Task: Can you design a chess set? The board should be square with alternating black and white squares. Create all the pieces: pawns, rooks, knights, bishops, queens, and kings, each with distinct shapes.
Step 1700:
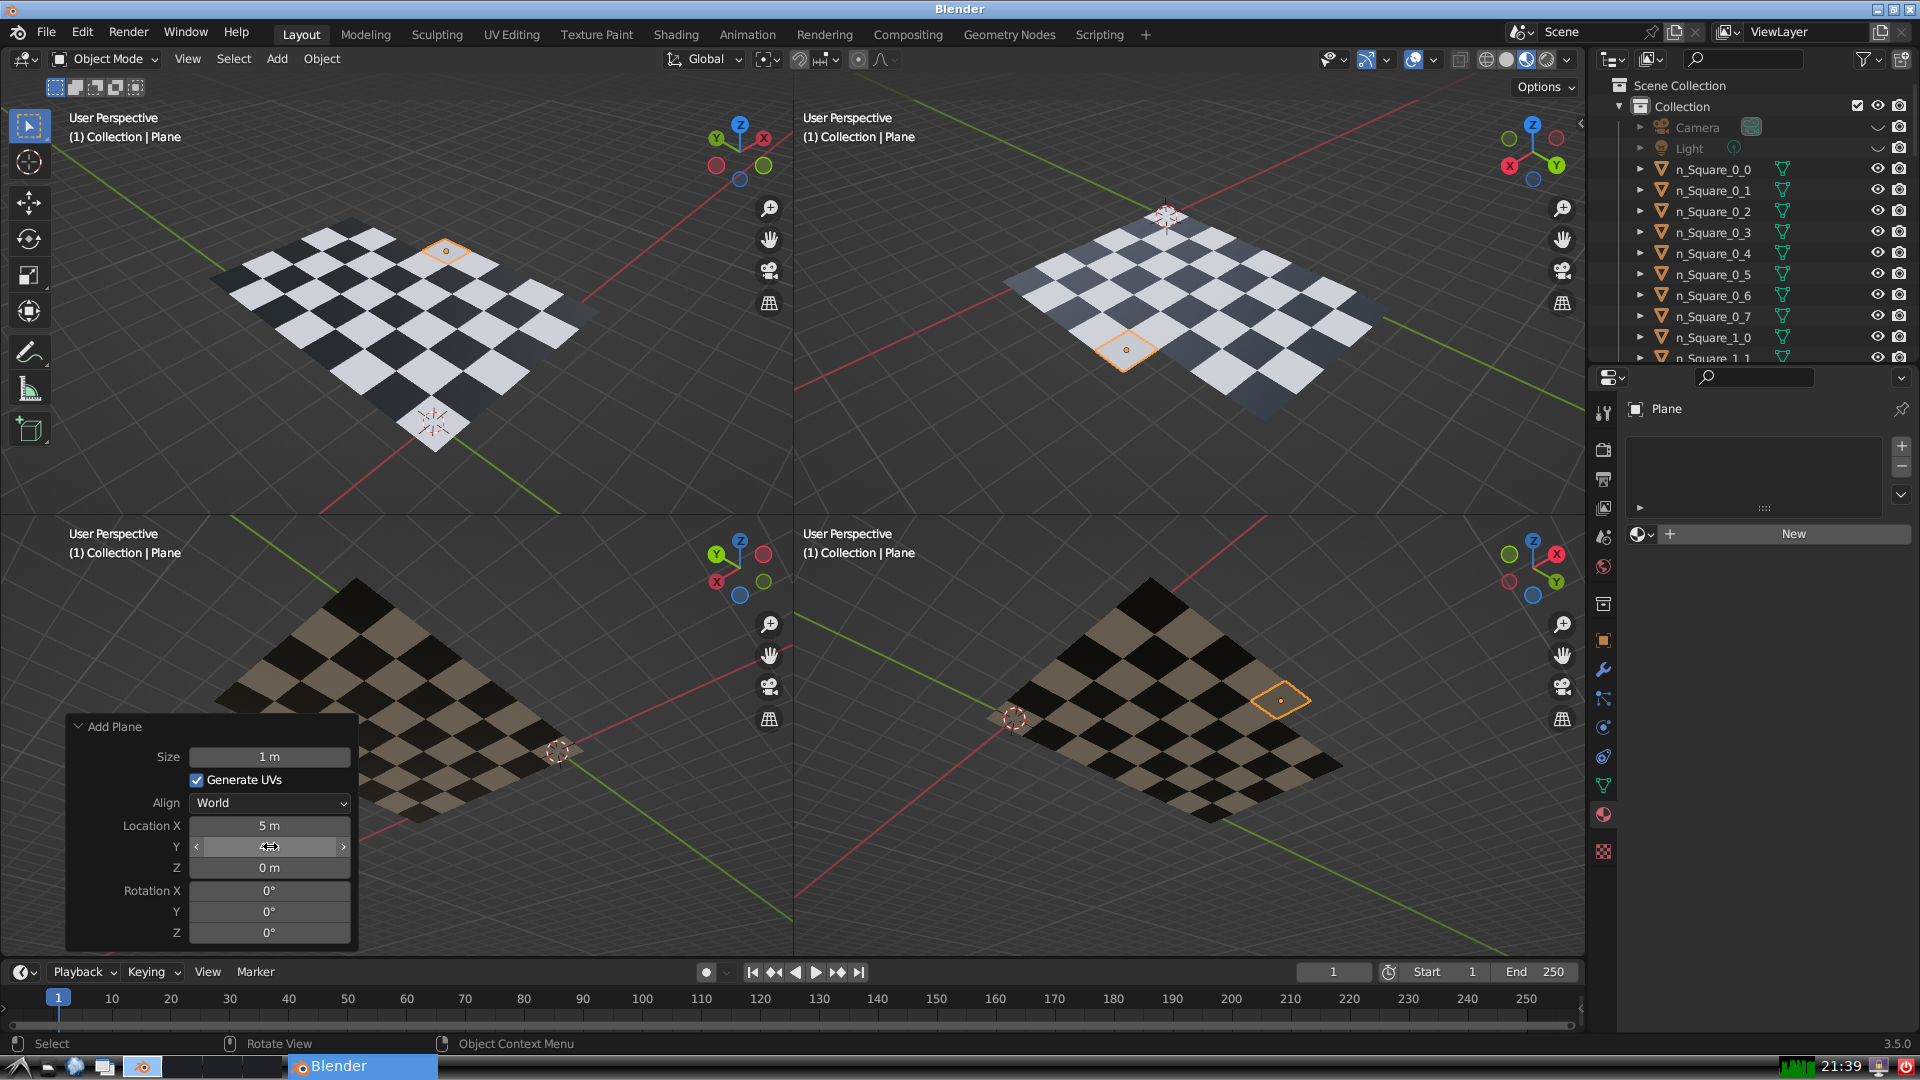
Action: {"mouse_move": [270, 867]}